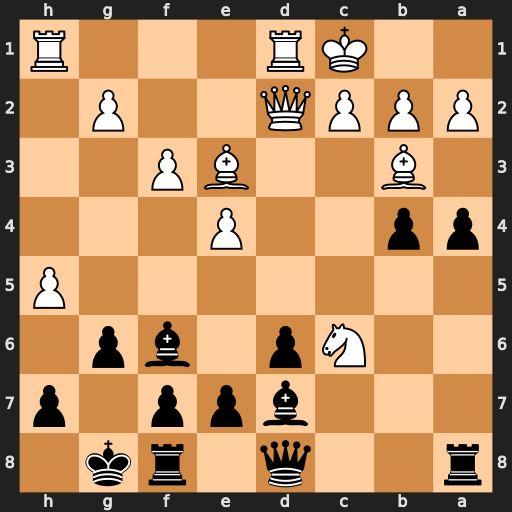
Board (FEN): r2q1rk1/3bpp1p/2Np1bp1/7P/pp2P3/1B2BP2/PPPQ2P1/2KR3R
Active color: b
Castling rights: -
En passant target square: -
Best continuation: axb3 Nxd8 bxa2 Qxb4 a1=Q+